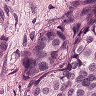
Metastatic tissue present: yes